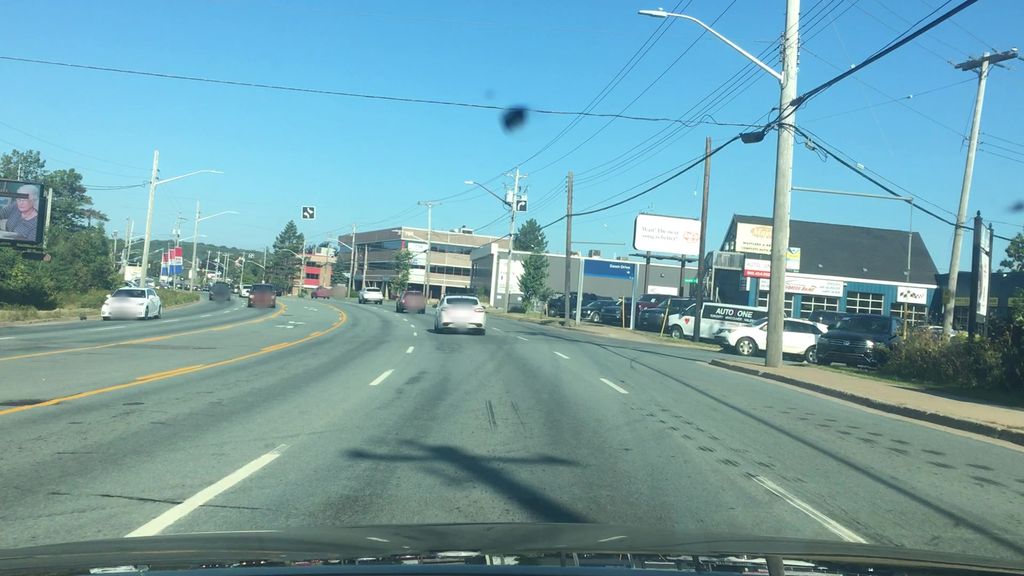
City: halifax